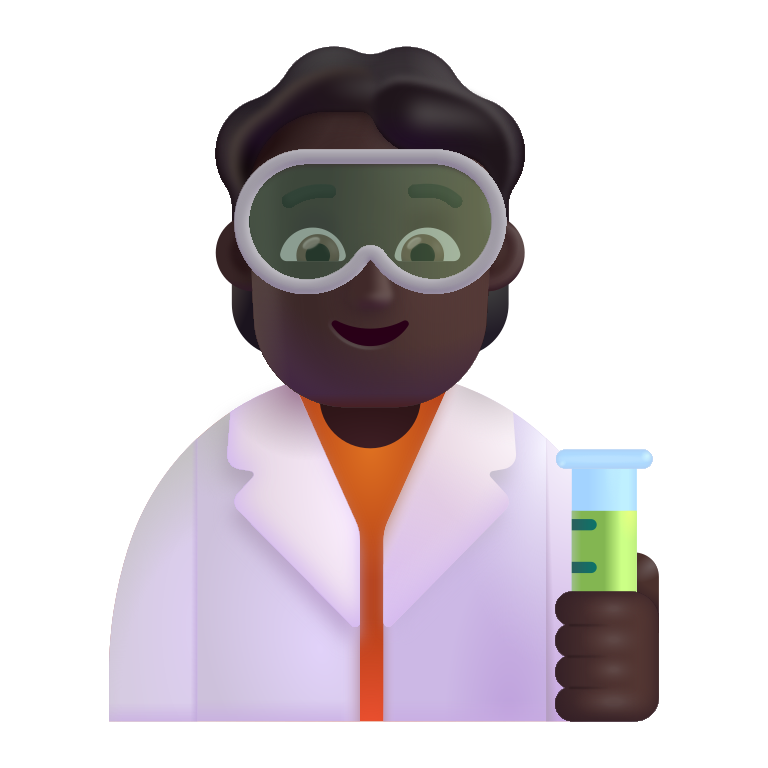
scientist color dark